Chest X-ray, PA view. Patient: 46 years old, sex M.
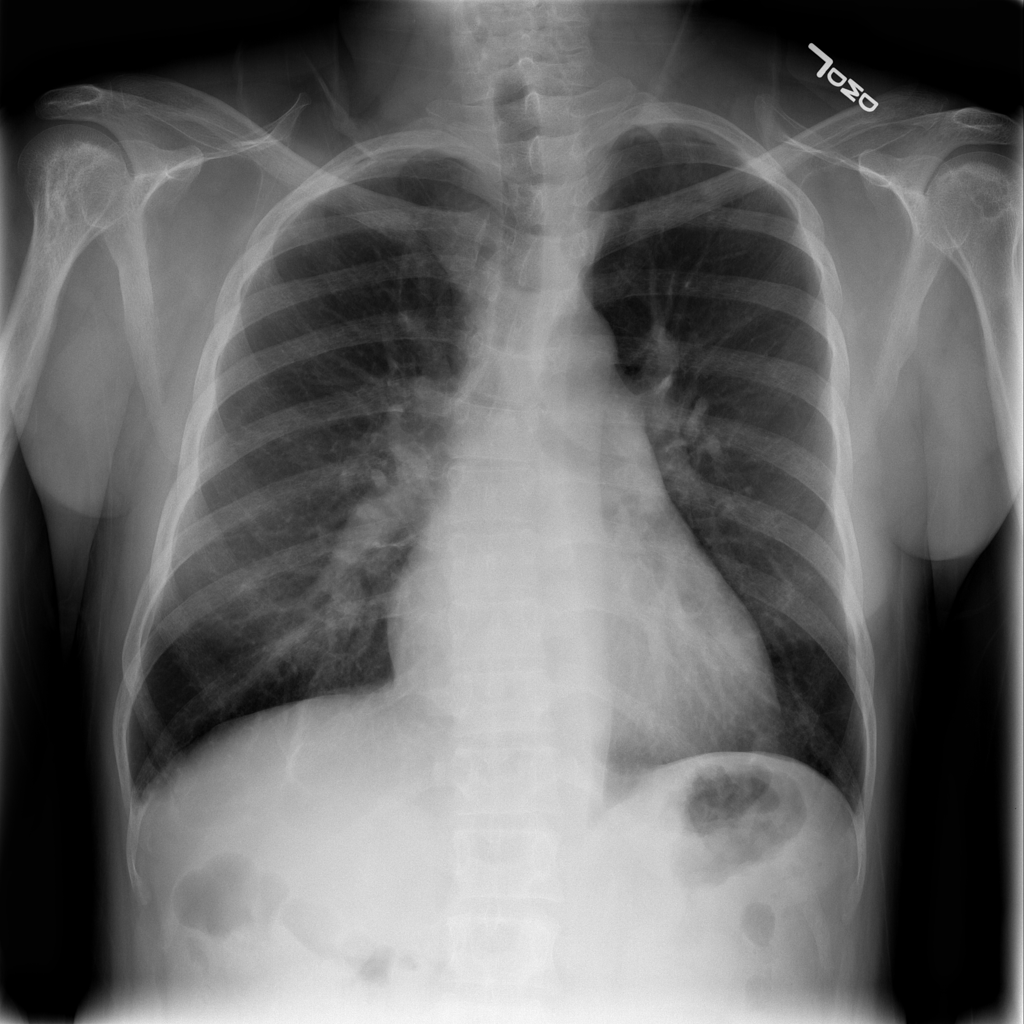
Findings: Atelectasis, Cardiomegaly